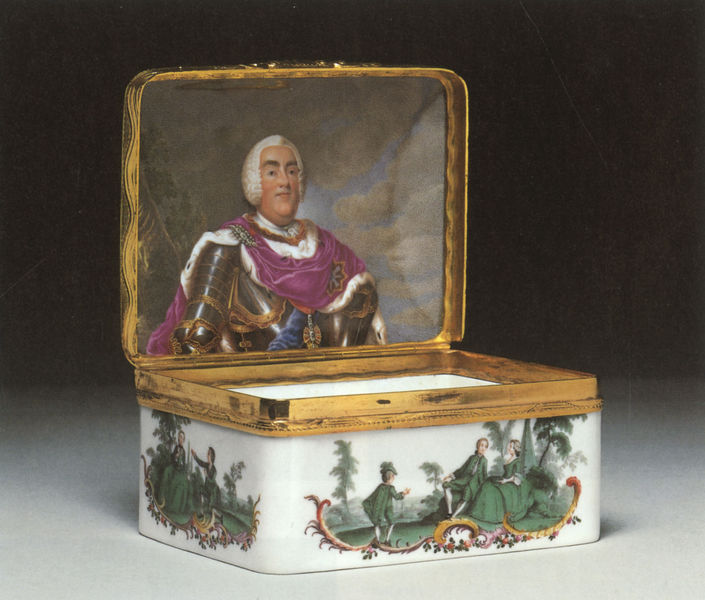
Titel: Tabatiere (mit Portrait König August III. von Polen)
Künstler: Martin Gemälde im Deckel von Heinrici
Institution: Privatbesitz
Schlagwörter: dunkel, gemälde, himmel, mann, weiß, frauen, grün, landschaft, elegant, frau, hell, schmuck, szene, tisch, blüten, tuch, malerei, ornament, alt, barock, bildnis, portrait, porträt, gold, mantel, pose, kind, rokoko, wald, kinder, keramik, ranken, adelige, perücke, schärpe, farbig, lila, violett, romantik, bischof, kaiser, könig, verzierung, edel, bemalt, foto, fotografie, photographie, spiel, dose, porzellan, kiste, schachtel, adeliger, orden, herrscher, geschenk, fürst, rüstung, girlanden, kasten, photo, jäger, pastor, prinz, adelig, schatulle, kitsch, teuer, goldrand, kästchen, schatz, purpur, mamor, box, jagdszene, sachsen, schmuckkästchen, gartenszene, magenta, kistchen, kasen, schasen, pastorszene